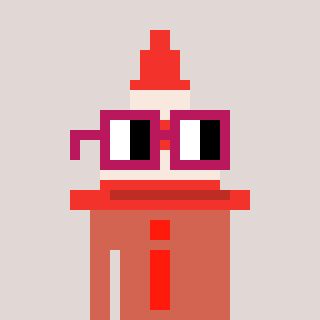
a pixel art character with square dark red glasses, a cone-shaped head and a peachy-colored body on a warm background